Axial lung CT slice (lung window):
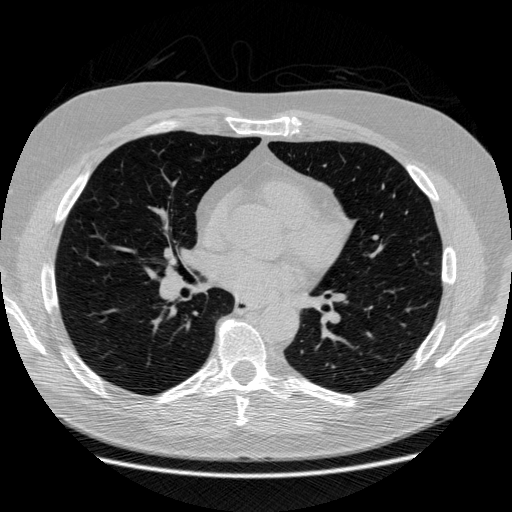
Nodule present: no